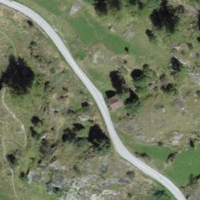
EUNIS habitat code: 26
Species observed at this site:
Sambucus racemosa
Aporia crataegi
Lactuca perennis